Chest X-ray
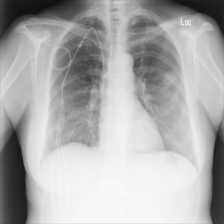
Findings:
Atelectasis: negative
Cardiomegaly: negative
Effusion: negative
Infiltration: positive
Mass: negative
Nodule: negative
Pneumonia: positive
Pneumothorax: negative
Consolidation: negative
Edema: negative
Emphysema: negative
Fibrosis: negative
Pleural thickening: negative
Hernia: negative